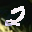
Label: 2